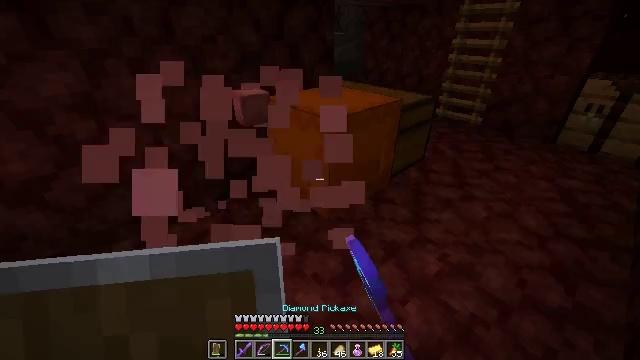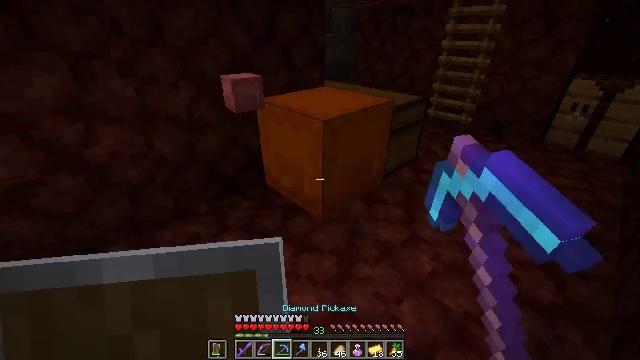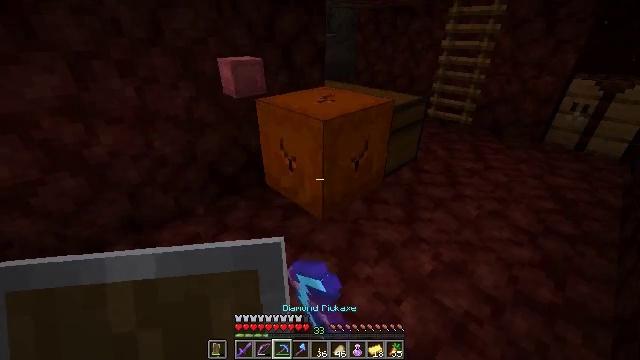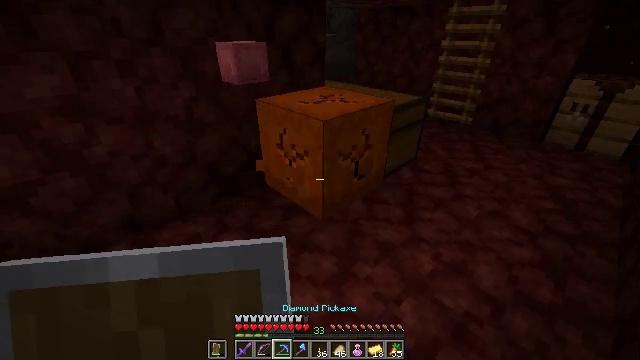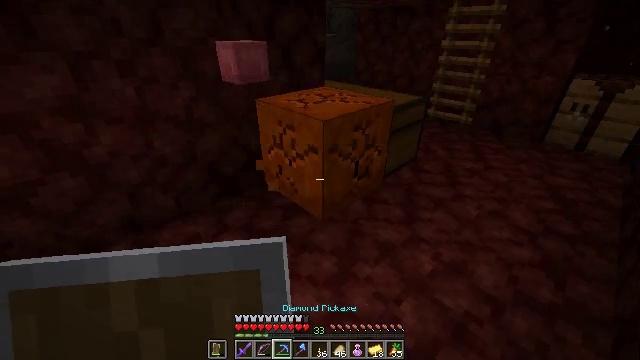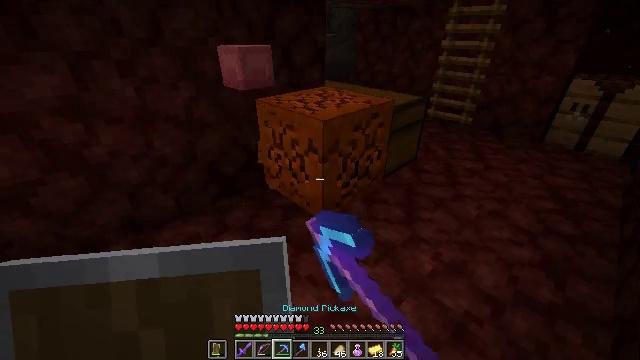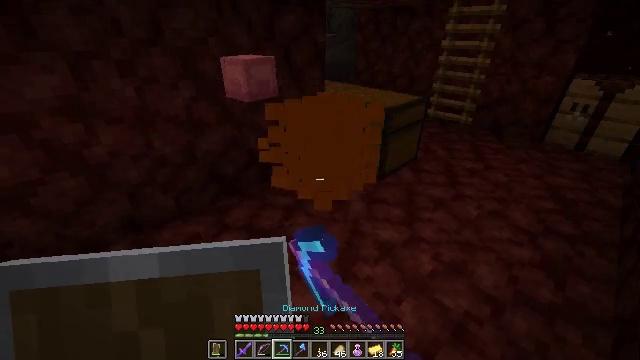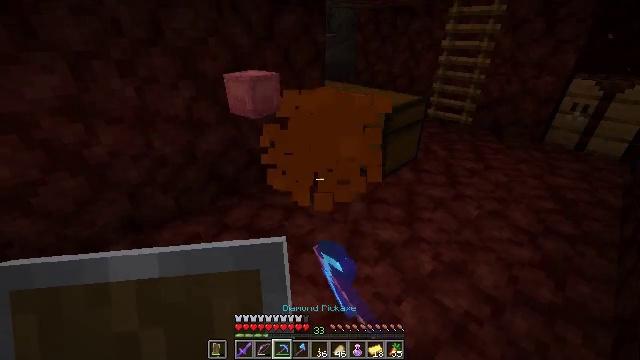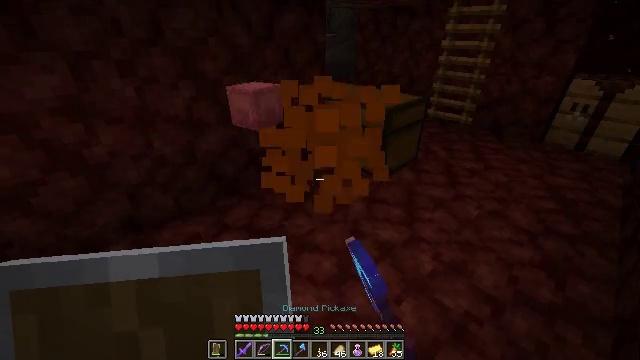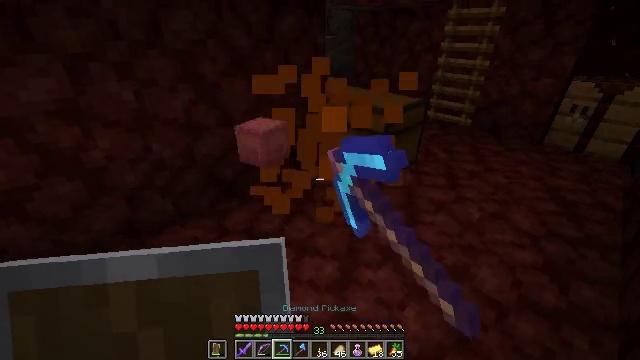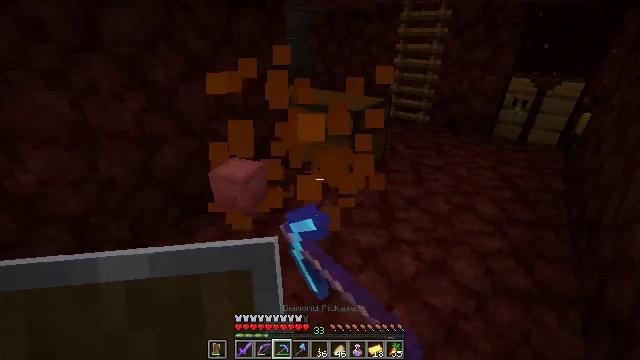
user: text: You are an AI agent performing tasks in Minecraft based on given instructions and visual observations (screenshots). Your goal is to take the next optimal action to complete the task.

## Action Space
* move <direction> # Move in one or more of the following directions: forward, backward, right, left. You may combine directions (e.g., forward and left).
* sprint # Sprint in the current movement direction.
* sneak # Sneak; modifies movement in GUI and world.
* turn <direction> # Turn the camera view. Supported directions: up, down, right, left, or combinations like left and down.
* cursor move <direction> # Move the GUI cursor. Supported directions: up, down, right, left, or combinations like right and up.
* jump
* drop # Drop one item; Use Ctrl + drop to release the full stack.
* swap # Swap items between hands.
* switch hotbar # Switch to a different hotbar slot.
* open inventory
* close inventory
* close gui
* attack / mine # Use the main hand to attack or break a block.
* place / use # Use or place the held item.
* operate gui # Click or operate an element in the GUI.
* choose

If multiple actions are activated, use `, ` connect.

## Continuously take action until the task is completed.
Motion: motion action
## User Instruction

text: Destroy the orange shulker box to move it.
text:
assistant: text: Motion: turn right, attack / mine
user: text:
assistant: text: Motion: attack / mine
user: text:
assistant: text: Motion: attack / mine
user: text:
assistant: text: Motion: attack / mine
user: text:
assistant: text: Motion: attack / mine
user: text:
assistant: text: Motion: attack / mine
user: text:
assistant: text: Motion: attack / mine
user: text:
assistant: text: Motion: attack / mine
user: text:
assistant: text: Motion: move forward and move left, attack / mine
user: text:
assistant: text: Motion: move forward and move left, turn right
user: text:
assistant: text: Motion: no_op